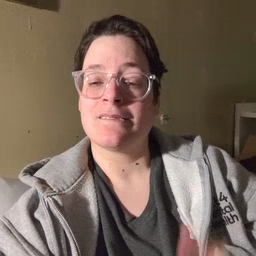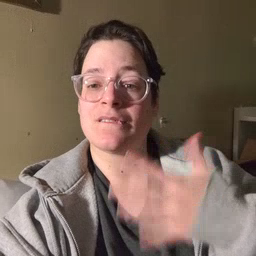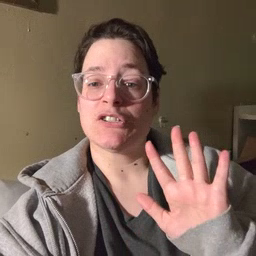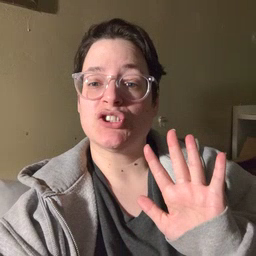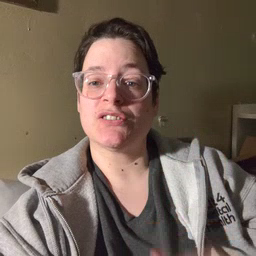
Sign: finish